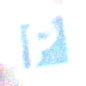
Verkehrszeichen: Parken
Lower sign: ZeitangabenOhneBeschraenkungAufWochentage1
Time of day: MorningAfternoon
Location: Outdoor (Urban)
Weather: PartlyCloudy
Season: NotSpecified
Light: Natural